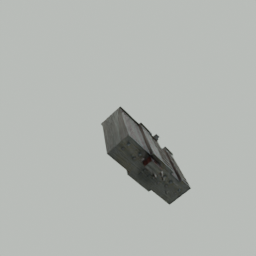
Label: architecture